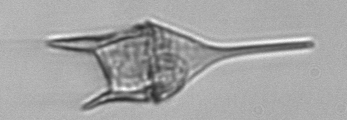
Label: Tripos_lineatus